Question: Push notification in iOS 8 Doesn't work.
Error display:
'''
implicit conversion of 'unsigned long 'UIUserNotificationSettings *' is disallowed with arc
'''
Code:
'''
- (BOOL)application:(UIApplication *)application didFinishLaunchingWithOptions:(NSDictionary *)launchOptions {
[application registerUserNotificationSettings:(UIUserNotificationTypeSound | UIUserNotificationTypeAlert | UIUserNotificationTypeBadge)];
return YES;
}
'''

I'm using ios 8.0 and xcode 6 beta.
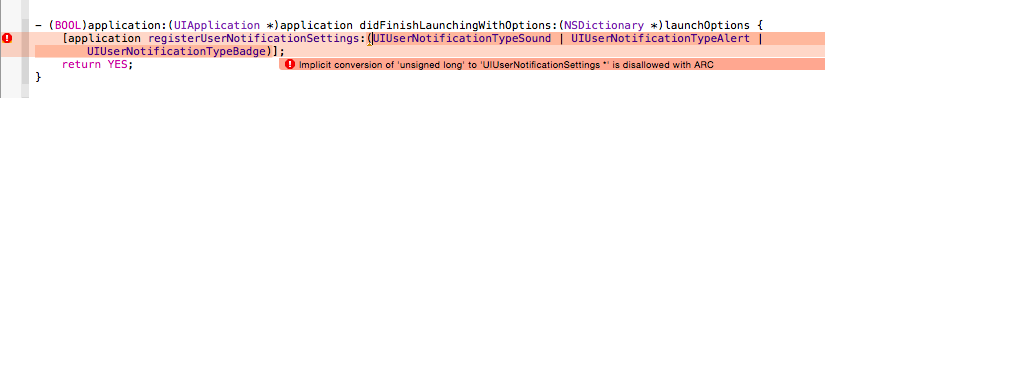
Answer: I am getting from <URL>
> - -
And also read
<URL>
AND
<URL>:
'''
/// First register notification setting with settings type like
[[UIApplication sharedApplication] registerUserNotificationSettings:[UIUserNotificationSettings settingsForTypes:(UIUserNotificationTypeSound | UIUserNotificationTypeAlert | UIUserNotificationTypeBadge) categories:nil]];
[[UIApplication sharedApplication] registerForRemoteNotifications]; // you can also set here for local notification.
'''